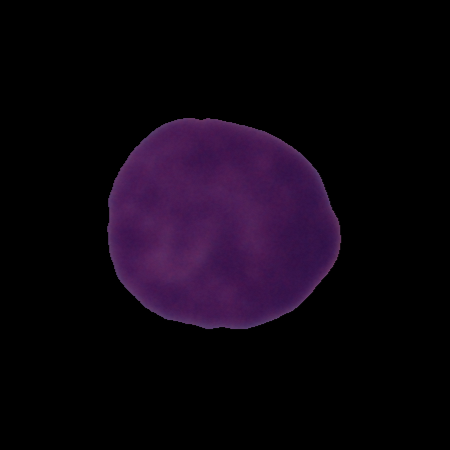
Label: cancer